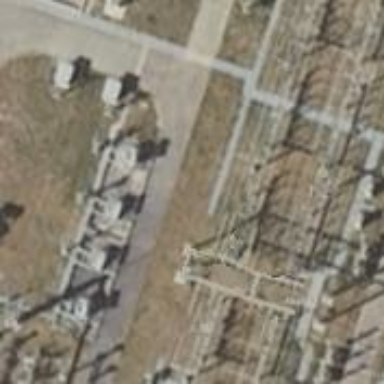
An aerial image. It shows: Busbar power line with 3 cables.